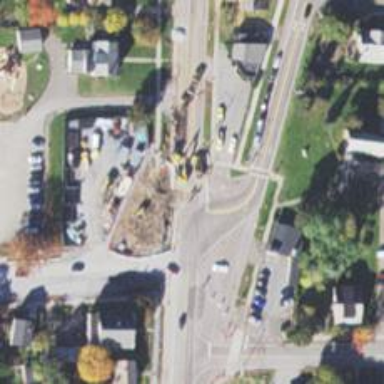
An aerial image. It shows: Roundabout at primary highway.